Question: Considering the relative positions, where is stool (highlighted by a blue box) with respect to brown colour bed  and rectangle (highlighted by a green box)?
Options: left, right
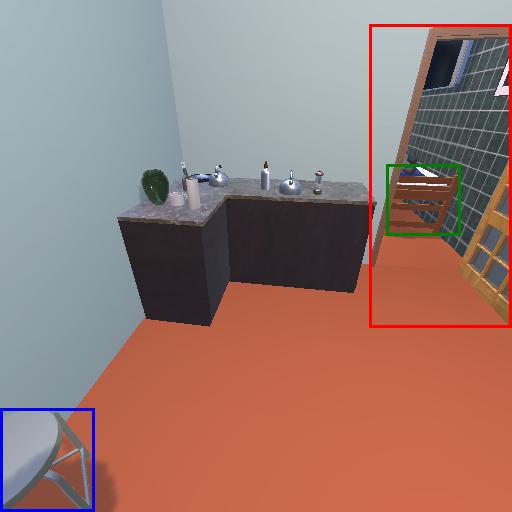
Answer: left